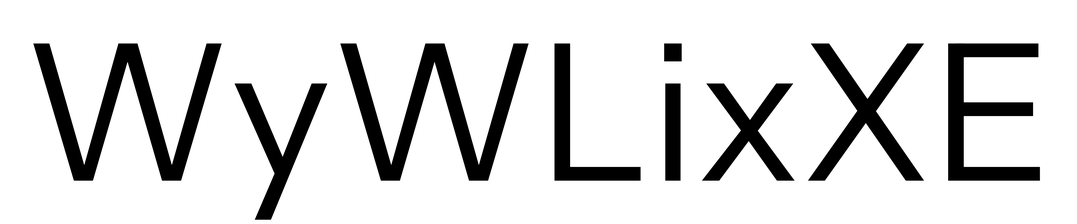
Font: InstrumentSans_Regular